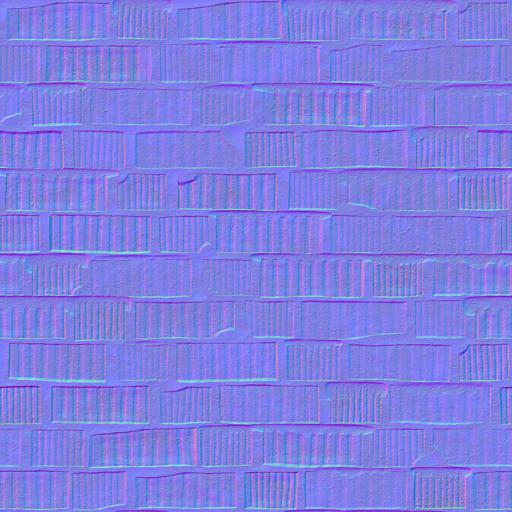
brick bricks brown mortar orange sloppy stone wall